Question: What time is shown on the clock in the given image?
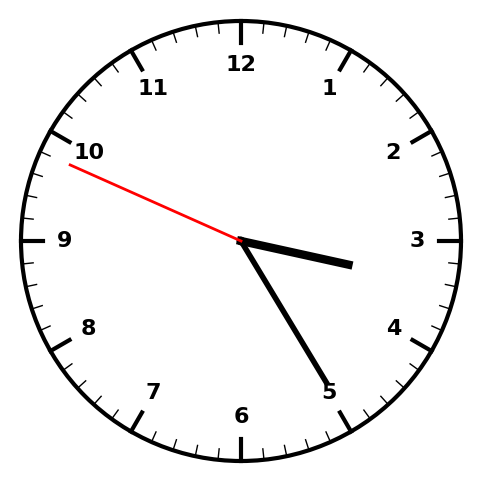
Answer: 03:24:49